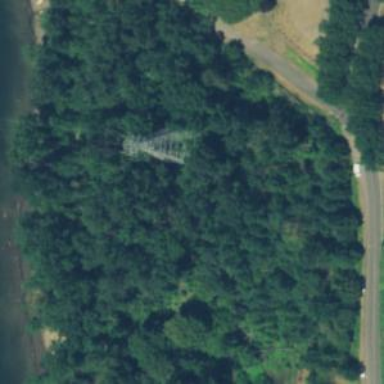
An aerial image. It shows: Power tower.